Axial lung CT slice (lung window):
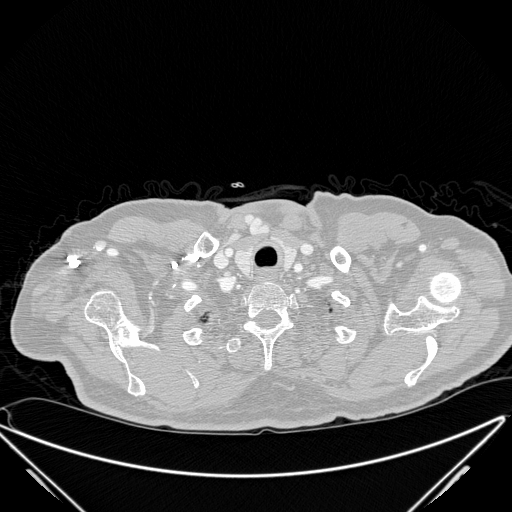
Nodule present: no